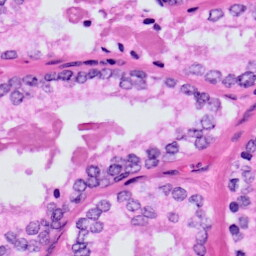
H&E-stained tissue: Prostate